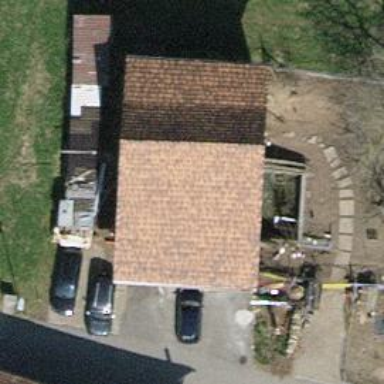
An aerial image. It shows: Small solar photovoltaic panel generator on the roof of building.